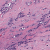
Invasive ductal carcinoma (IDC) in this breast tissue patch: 1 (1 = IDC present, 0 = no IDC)